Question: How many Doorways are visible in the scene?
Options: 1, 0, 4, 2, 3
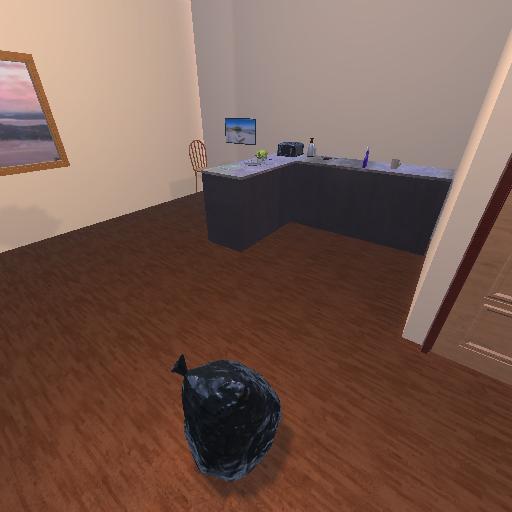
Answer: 1